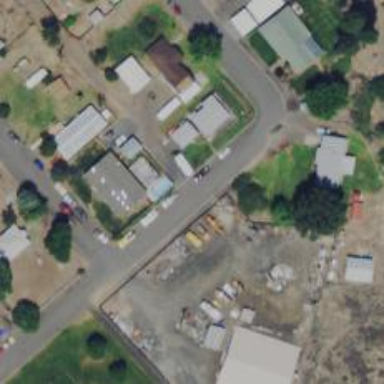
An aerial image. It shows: Alleyway designated as service road.